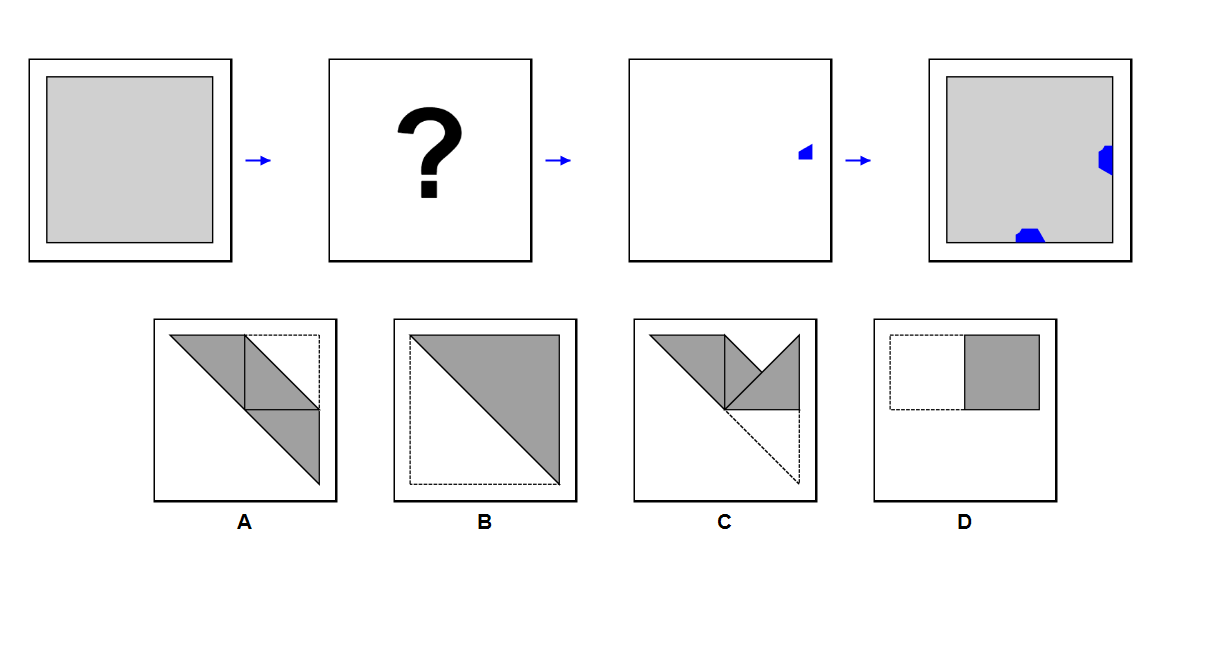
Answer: D